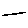
Label: line